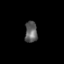
Tissue: prostate
Cell type: T cells
Senescence score: 0.2864
Nuclear area (px): 255
Mean DAPI intensity: 96.157